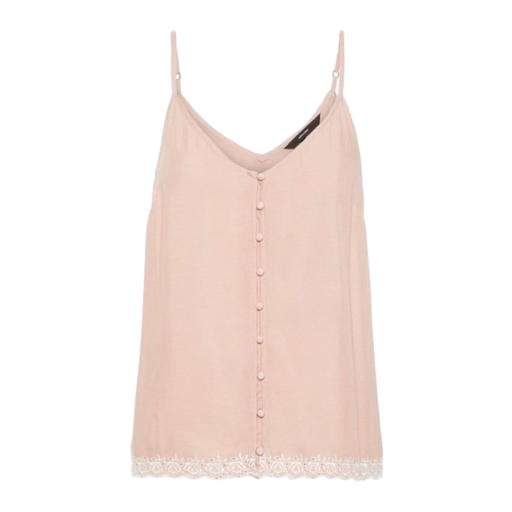
pink fringe trim tank, pink tank, pink lace-accented top, white background